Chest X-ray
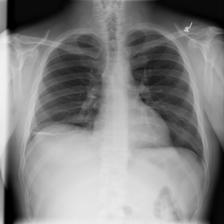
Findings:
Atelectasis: positive
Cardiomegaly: negative
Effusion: negative
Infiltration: negative
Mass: negative
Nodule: negative
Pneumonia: negative
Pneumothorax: negative
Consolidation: negative
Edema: negative
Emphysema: negative
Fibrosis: negative
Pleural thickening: negative
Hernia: negative